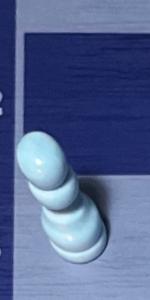
Label: Pawn_White